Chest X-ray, PA view. Patient: 43 years old, sex F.
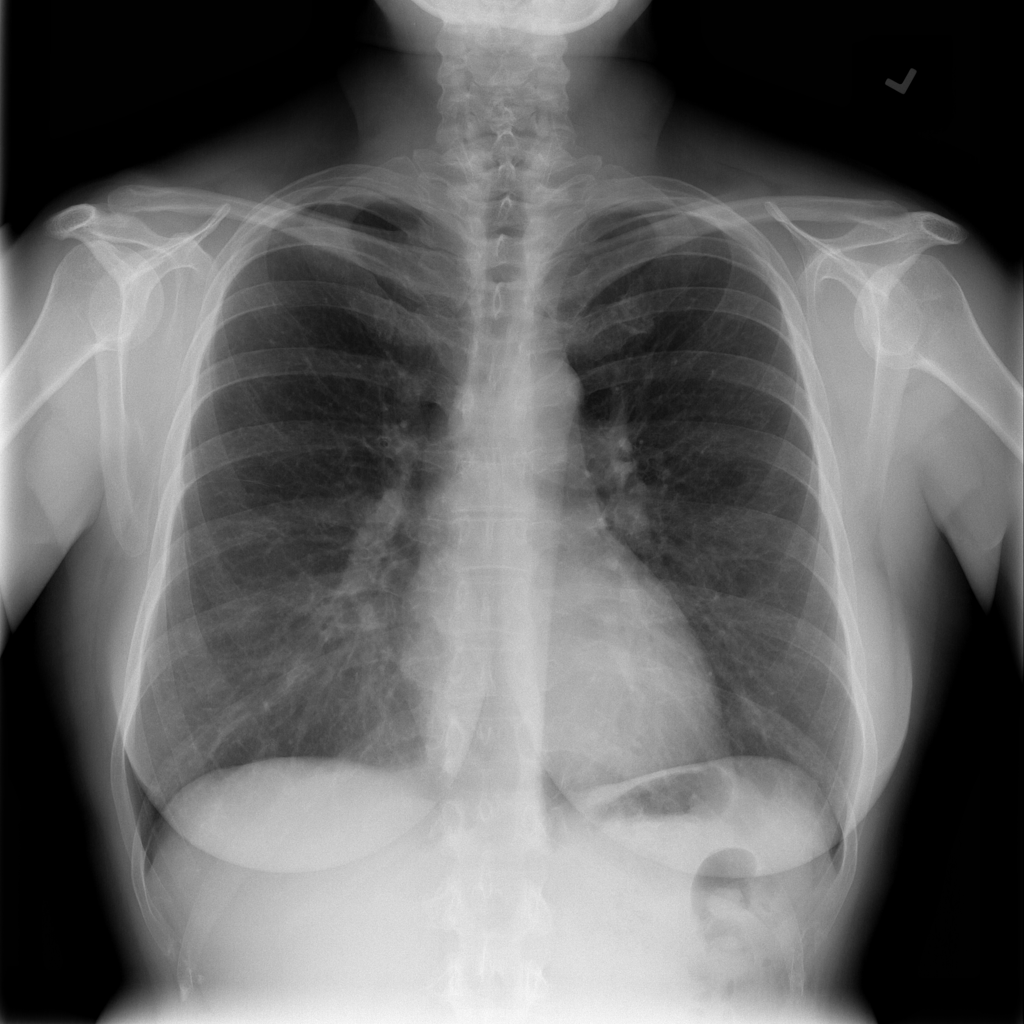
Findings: No Finding